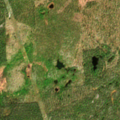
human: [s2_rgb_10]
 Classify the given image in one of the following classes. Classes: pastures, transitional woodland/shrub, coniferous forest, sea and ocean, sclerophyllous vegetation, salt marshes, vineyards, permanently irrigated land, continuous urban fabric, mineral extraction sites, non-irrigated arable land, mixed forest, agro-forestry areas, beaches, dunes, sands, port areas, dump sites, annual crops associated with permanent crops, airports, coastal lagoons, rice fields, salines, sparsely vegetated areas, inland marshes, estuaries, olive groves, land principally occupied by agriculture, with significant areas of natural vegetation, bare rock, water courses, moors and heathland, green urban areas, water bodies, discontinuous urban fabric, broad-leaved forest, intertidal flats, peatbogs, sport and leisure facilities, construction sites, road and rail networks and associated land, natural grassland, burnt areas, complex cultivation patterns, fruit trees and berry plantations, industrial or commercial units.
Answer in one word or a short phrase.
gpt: coniferous forest, transitional woodland/shrub